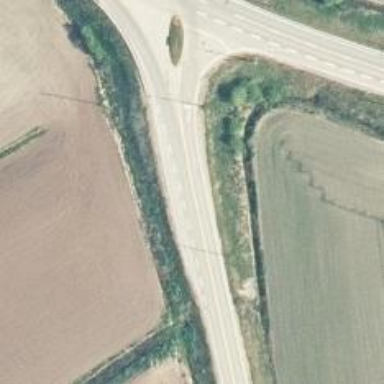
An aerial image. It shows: Primary road with asphalt surface.